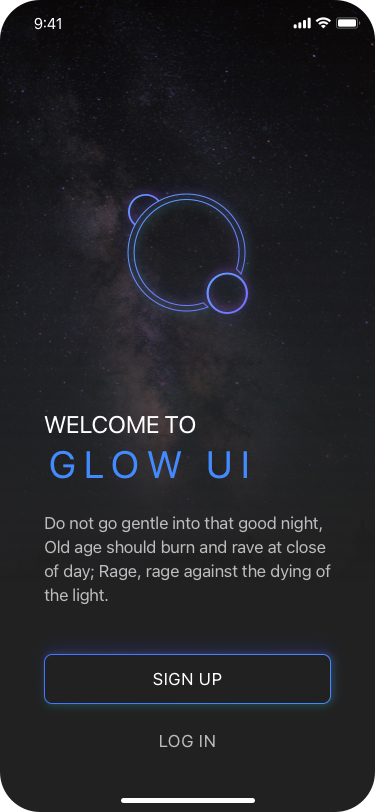
Text in this UI design:
Do not go gentle into that good night, Old age should burn and rave at close of day; Rage, rage against the dying of the light.
Welcome to
Glow UI